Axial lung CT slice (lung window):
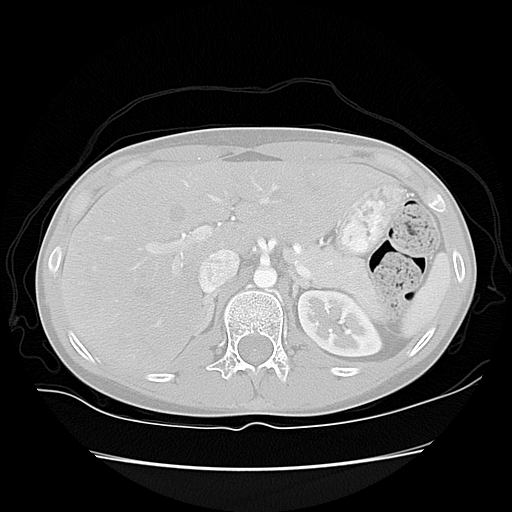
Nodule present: no